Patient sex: F
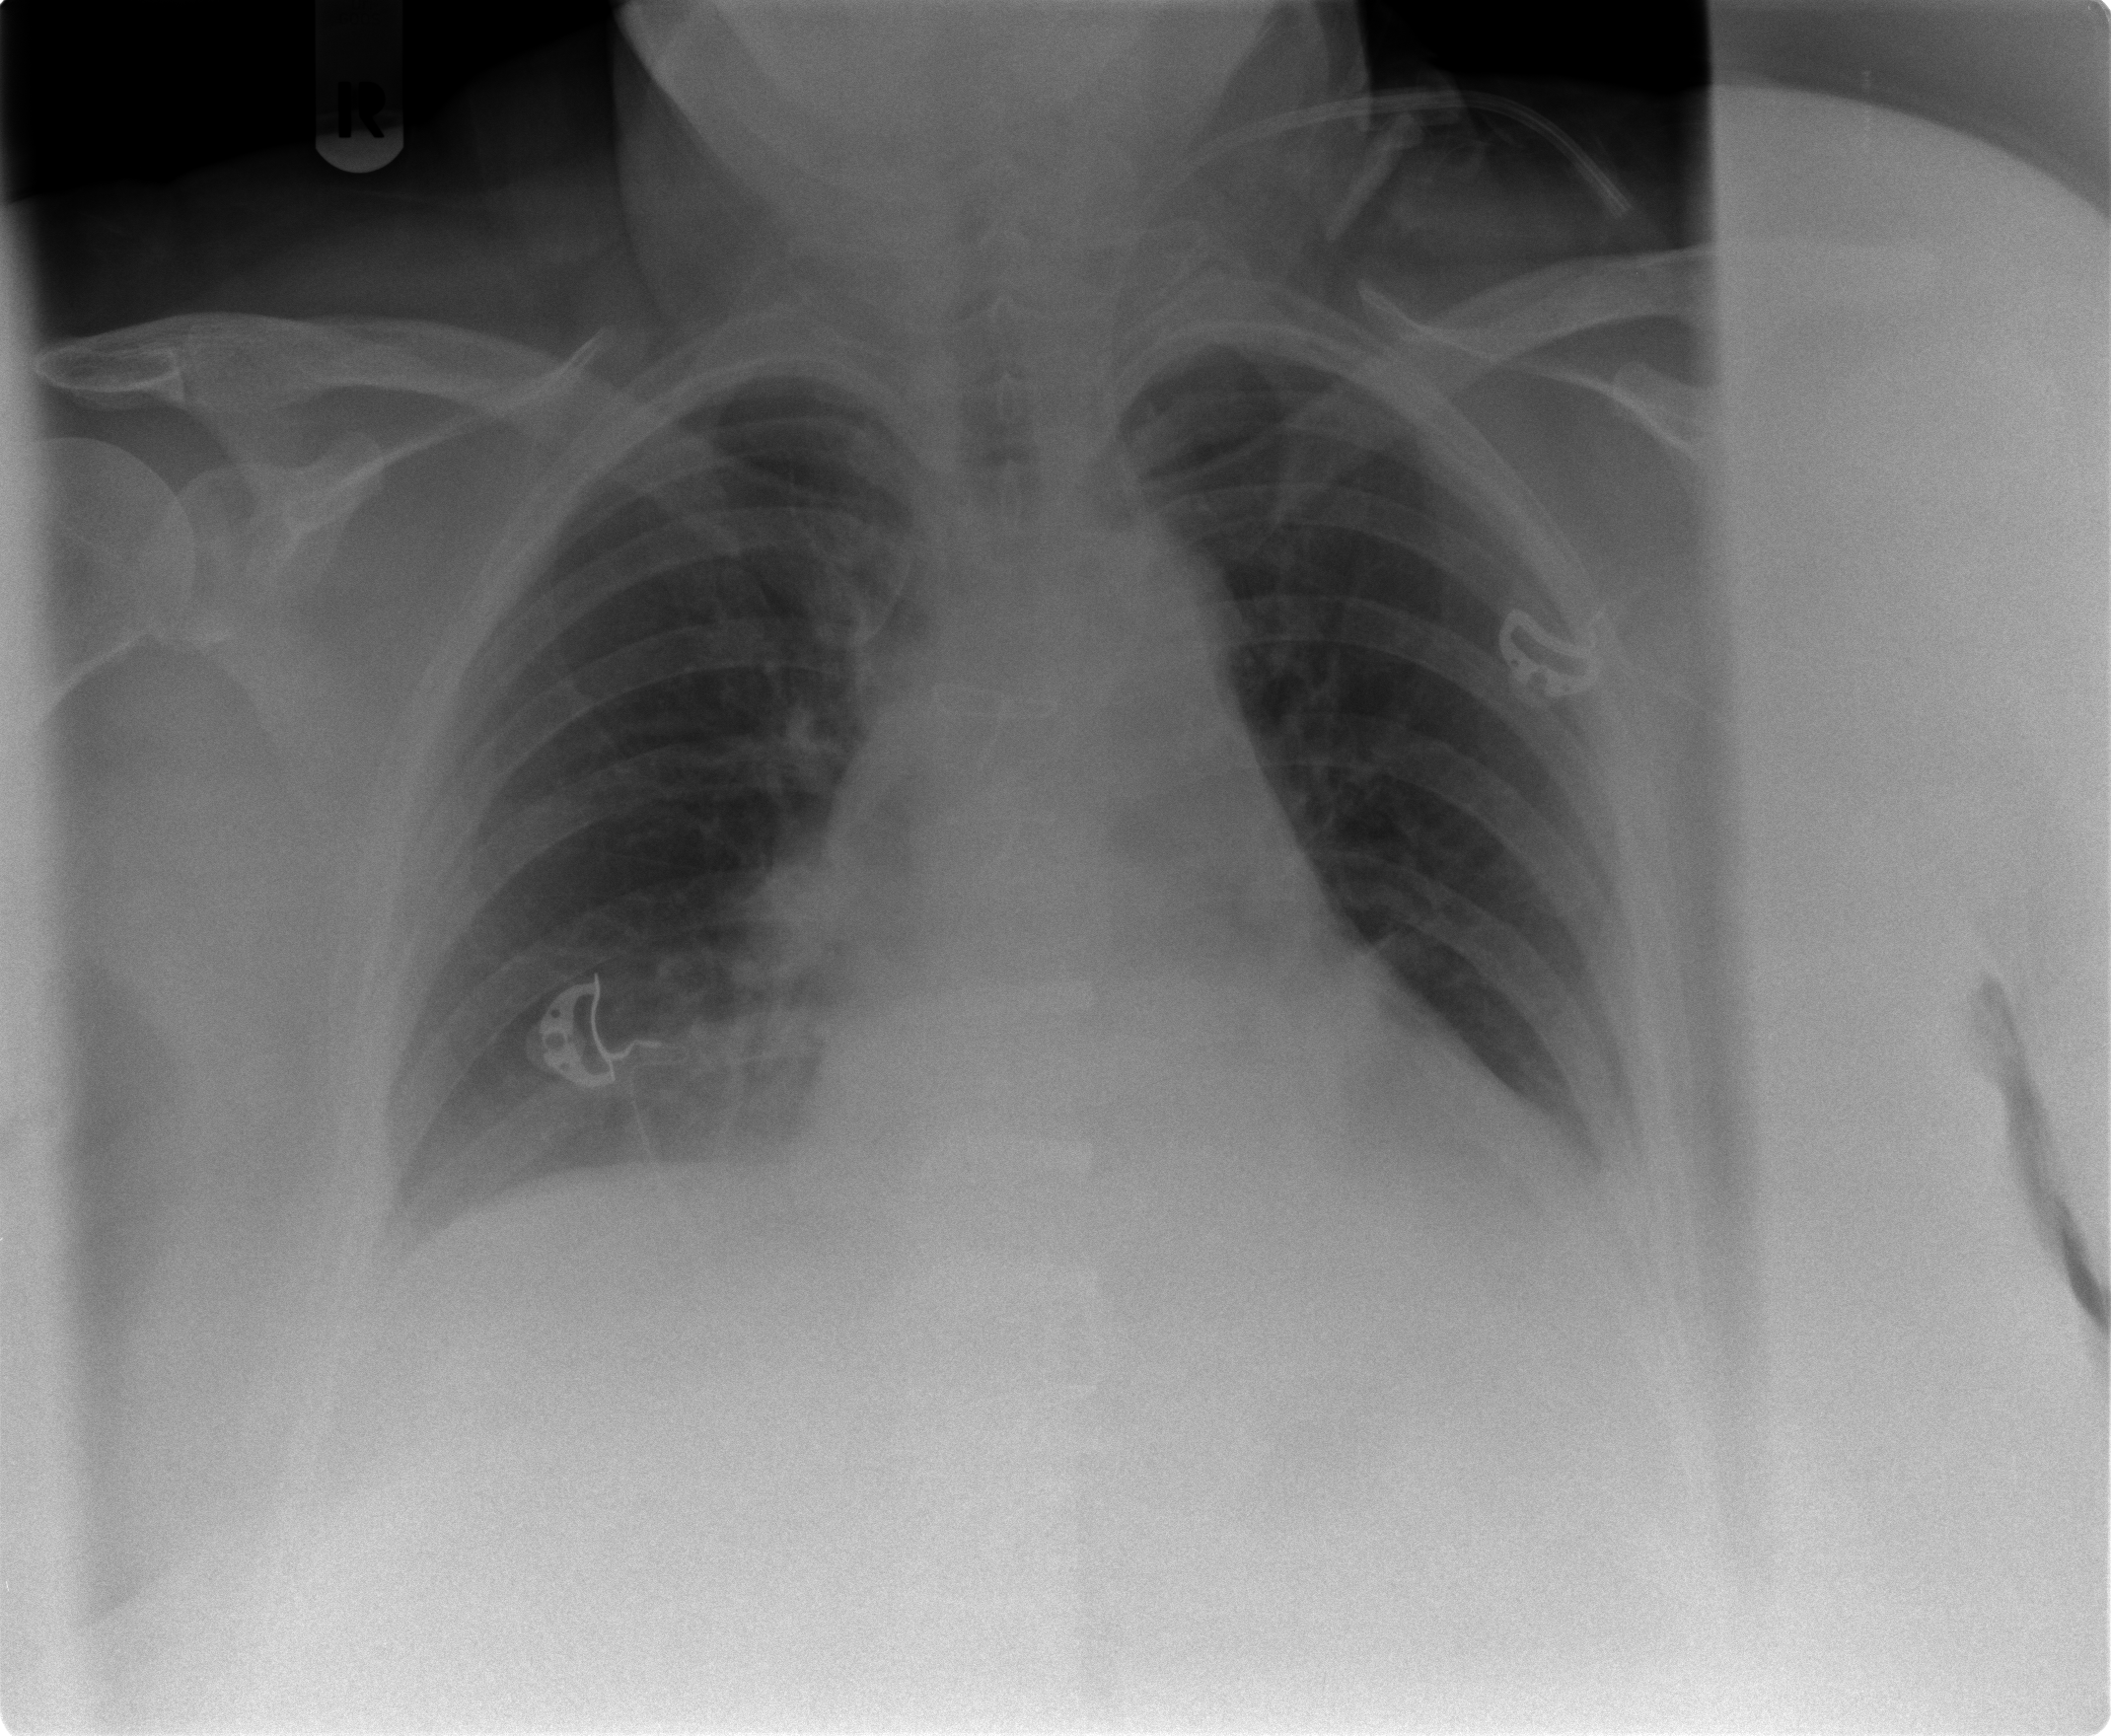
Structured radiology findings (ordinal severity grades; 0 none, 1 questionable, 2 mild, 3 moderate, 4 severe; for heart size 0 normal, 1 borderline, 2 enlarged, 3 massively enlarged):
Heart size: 2
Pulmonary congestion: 1
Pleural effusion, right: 0
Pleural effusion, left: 2
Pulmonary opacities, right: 0
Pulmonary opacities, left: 0
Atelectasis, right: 2
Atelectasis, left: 2